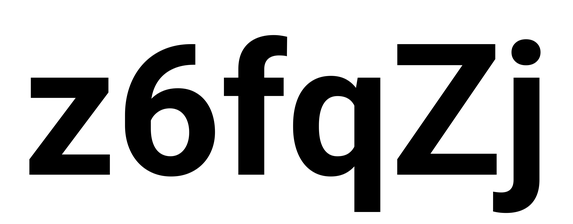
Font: Roboto_Bold